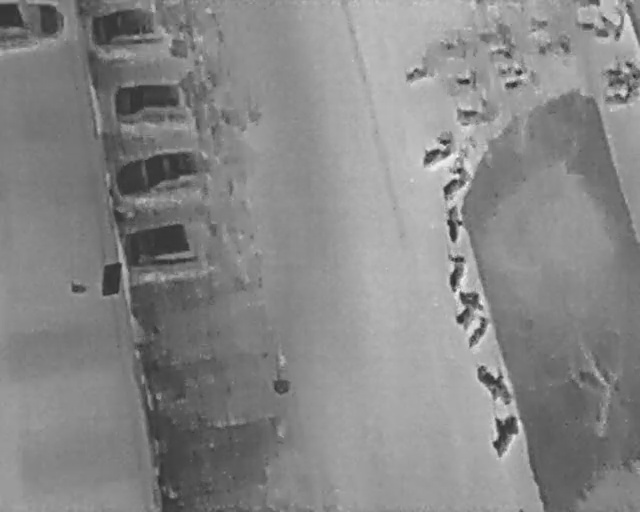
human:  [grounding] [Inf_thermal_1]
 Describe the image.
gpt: In the satellite image, there is  <ref>2 large bicycle </ref> <box>[[74, 82, 82, 87, 18], [75, 69, 79, 79, 53]]</box> located at bottom right,  <ref>1 medium bicycle </ref> <box>[[71, 63, 77, 66, 31]]</box> located at right,  <ref>4 large bicycle </ref> <box>[[69, 57, 76, 63, 31], [67, 51, 74, 55, 7], [67, 41, 73, 45, 2], [68, 33, 74, 38, 31]]</box> located at right,  <ref>1 large bicycle </ref> <box>[[64, 27, 71, 32, 50]]</box> located at top,  <ref>1 large bicycle </ref> <box>[[70, 20, 77, 24, 89]]</box> located at top right,  <ref>8 medium bicycle </ref> <box>[[95, 15, 98, 22, 2], [96, 12, 98, 18, 2], [95, 9, 97, 16, 172], [82, 2, 85, 6, 2], [71, 12, 74, 17, 179], [79, 13, 81, 18, 168], [77, 7, 79, 12, 168], [78, 11, 81, 16, 168]]</box> located at top right,  <ref>2 small bicycle </ref> <box>[[86, 7, 90, 9, 2], [83, 8, 86, 10, 2]]</box> located at top right,  <ref>1 medium bicycle </ref> <box>[[63, 11, 66, 16, 164]]</box> located at top,  <ref>2 large car </ref> <box>[[22, 38, 31, 58, 173], [22, 22, 30, 44, 173]]</box> located at left,  <ref>3 large car </ref> <box>[[22, 9, 29, 30, 179], [18, -5, 25, 16, 176], [1, -1, 9, 11, 2]]</box> located at top left.